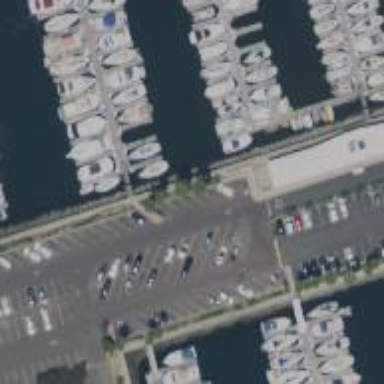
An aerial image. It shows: Man-made pier.